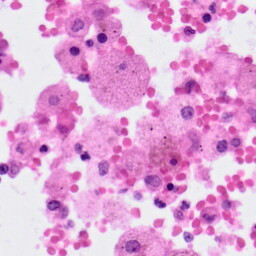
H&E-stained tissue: Lung